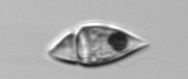
Label: Amphidinium